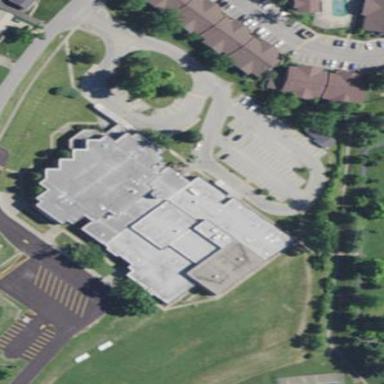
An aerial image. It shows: School.